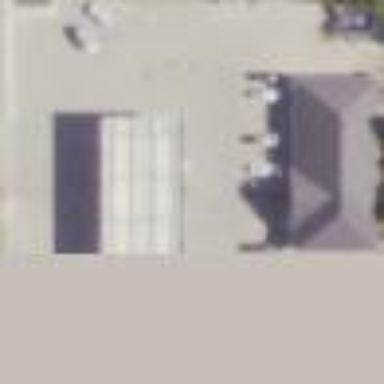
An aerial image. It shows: Fuel station.